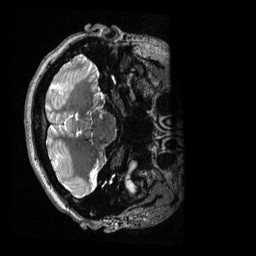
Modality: T2w
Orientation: axial
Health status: healthy
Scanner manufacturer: siemens
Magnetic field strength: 3 T
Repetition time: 3.2 s
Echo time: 0.565 s